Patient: sex F, age 68
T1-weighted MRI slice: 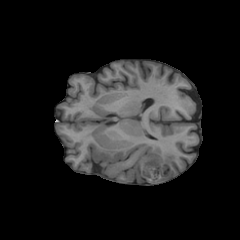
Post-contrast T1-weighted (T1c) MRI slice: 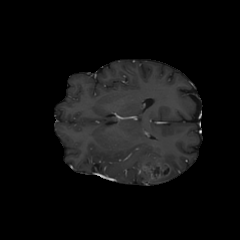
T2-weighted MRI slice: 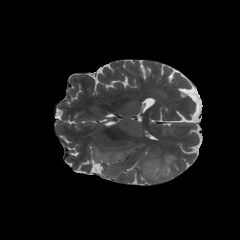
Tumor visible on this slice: yes
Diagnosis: Glioblastoma, IDH-wildtype
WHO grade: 4